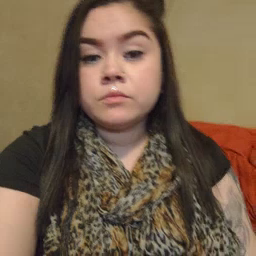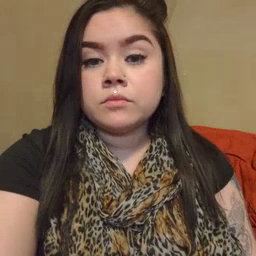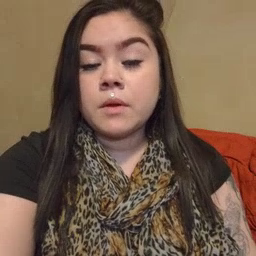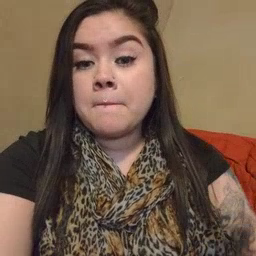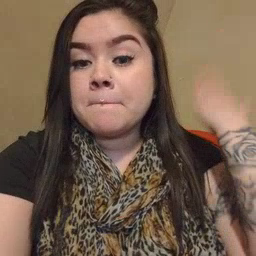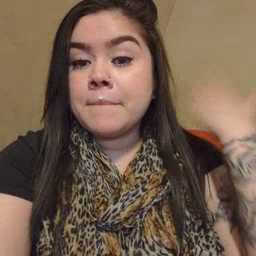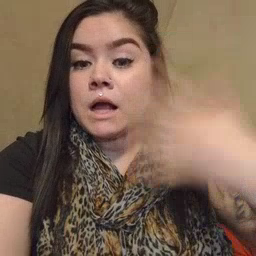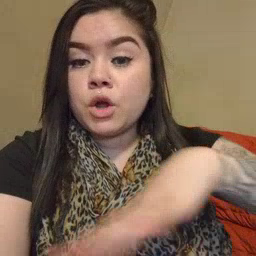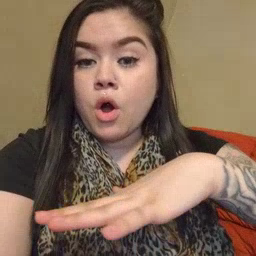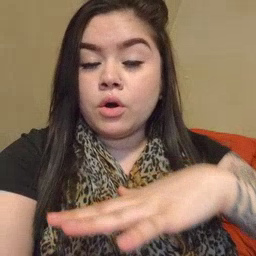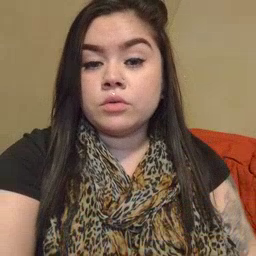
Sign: backyard